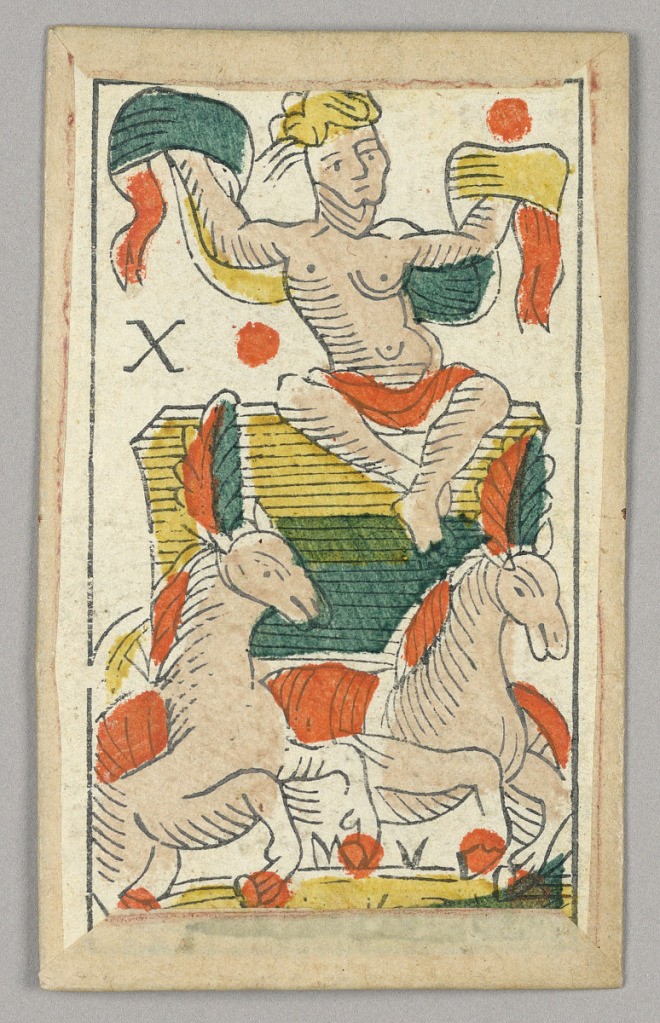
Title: Minchiate (Tarot) Playing Card
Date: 17th century
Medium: Stencil-colored woodblock print
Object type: Playing card
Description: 1909-22-1-1/35: Partial set of Italian Minchiate playing cards50;     1909-22-1-10: Part of a set of Italian Minchiate playing cards.50